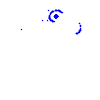
Particle: pion